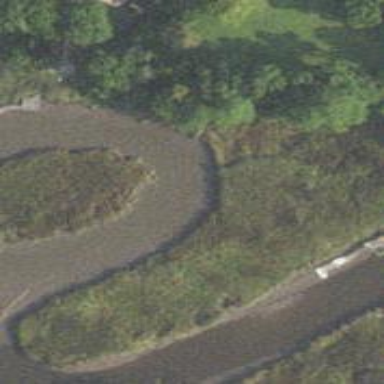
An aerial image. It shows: Tidal river flows in the area.